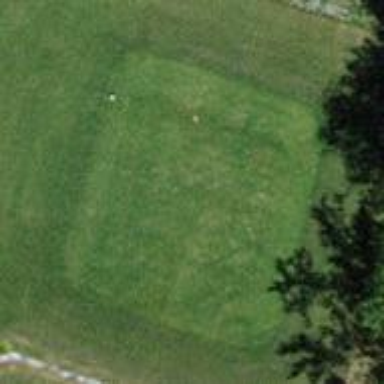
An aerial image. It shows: Grass area designated as golf tee.